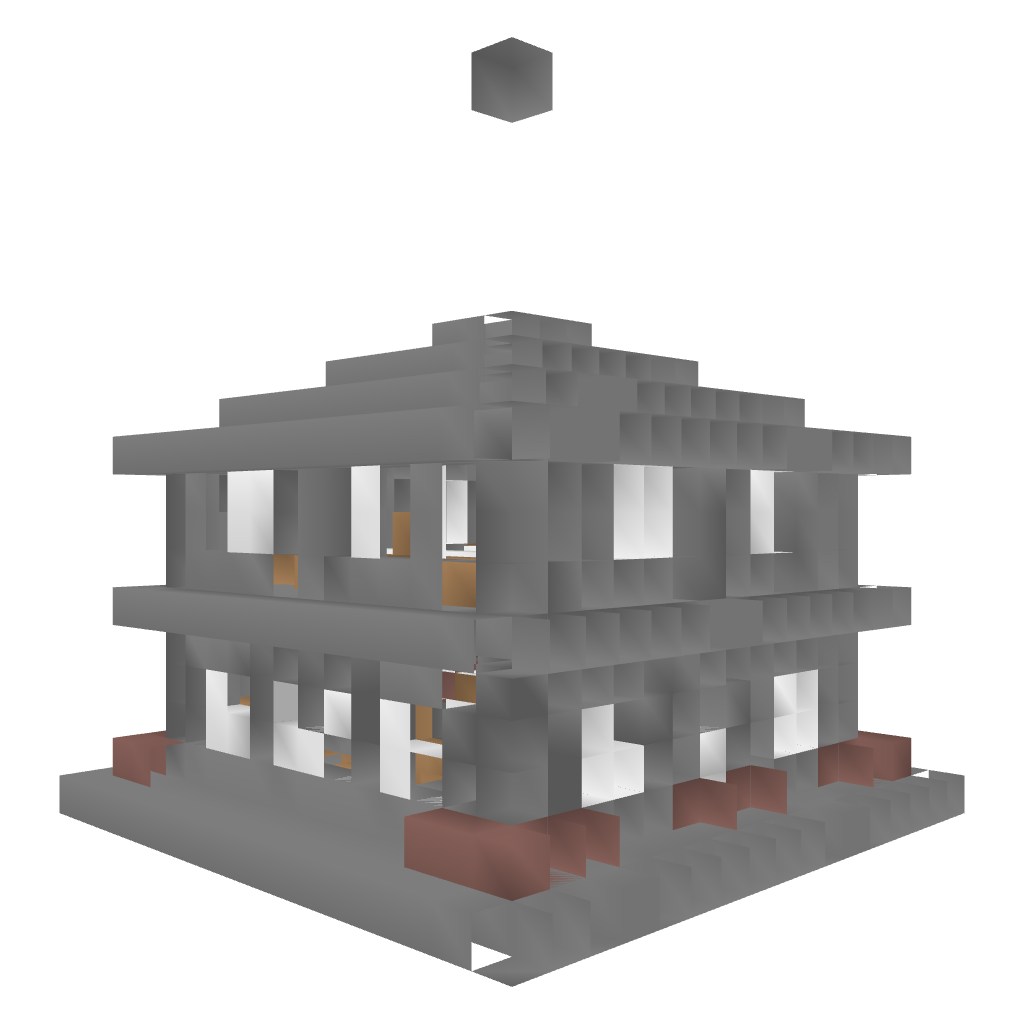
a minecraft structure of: BigHouse good quality